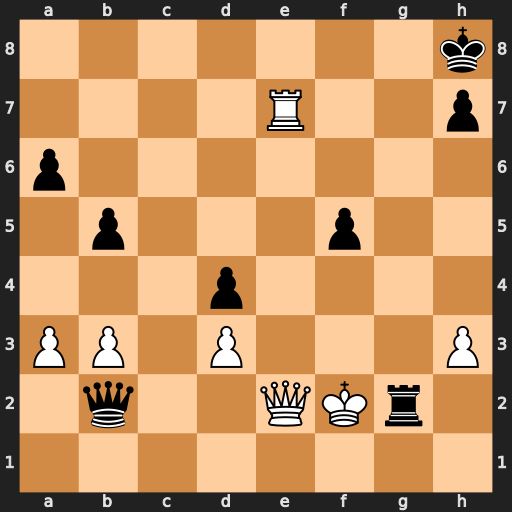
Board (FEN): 7k/4R2p/p7/1p3p2/3p4/PP1P3P/1q2QKr1/8
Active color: w
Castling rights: -
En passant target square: -
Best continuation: Kxg2 Qxe2+ Rxe2